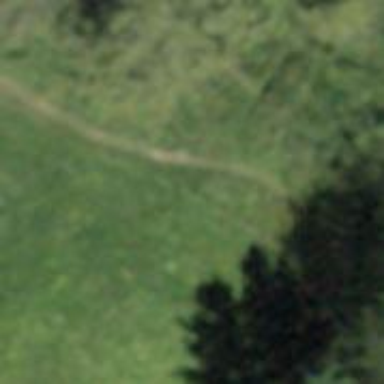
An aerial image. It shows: Path covered with grass.